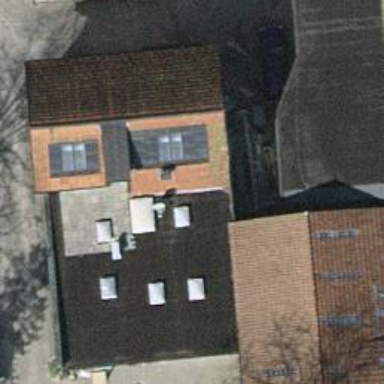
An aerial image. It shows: Building with tiled roof.